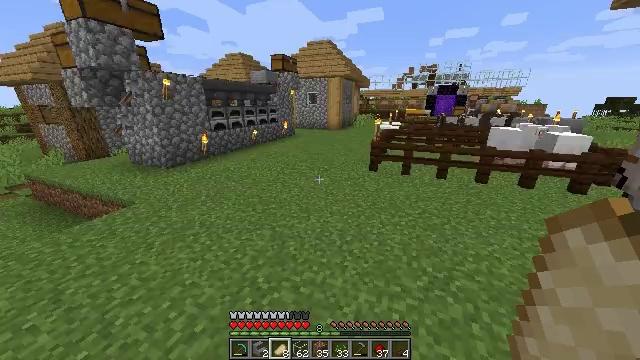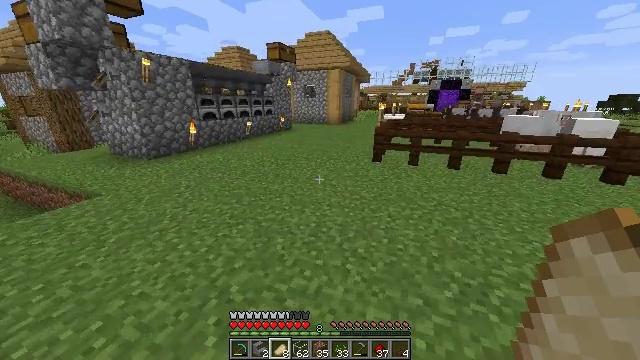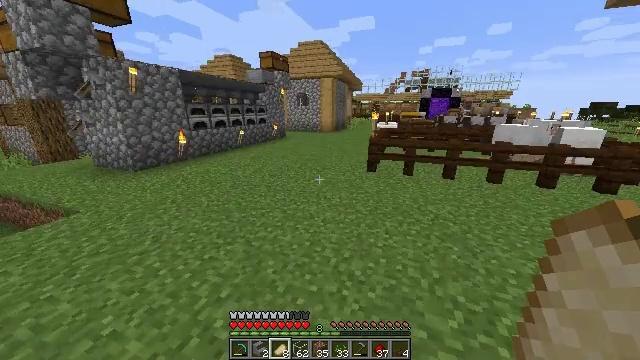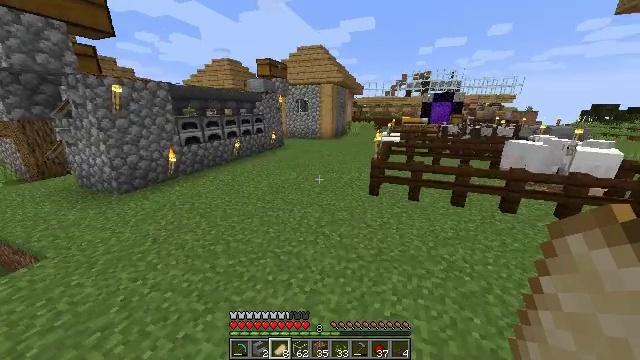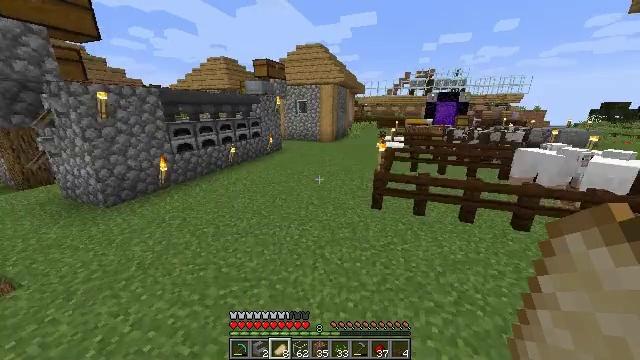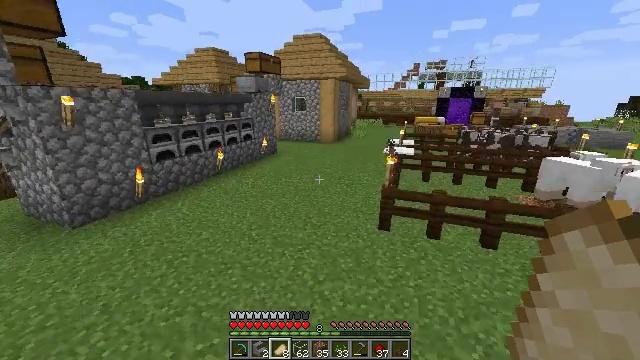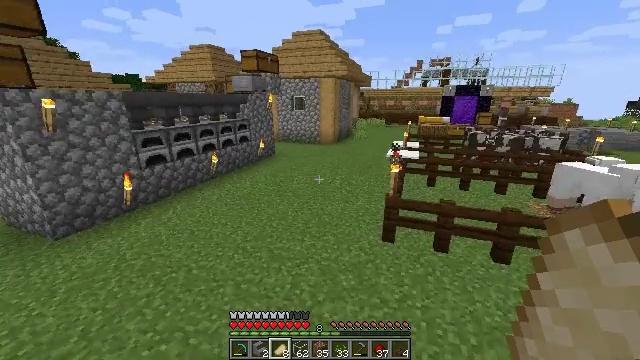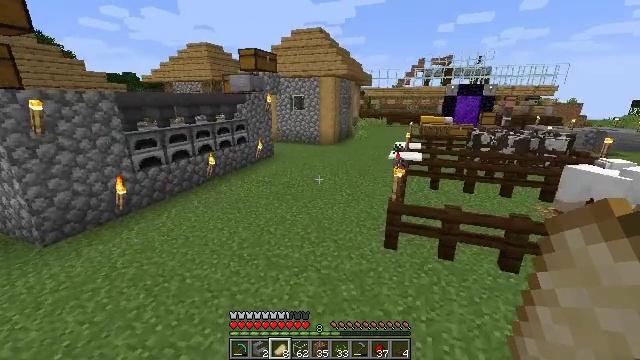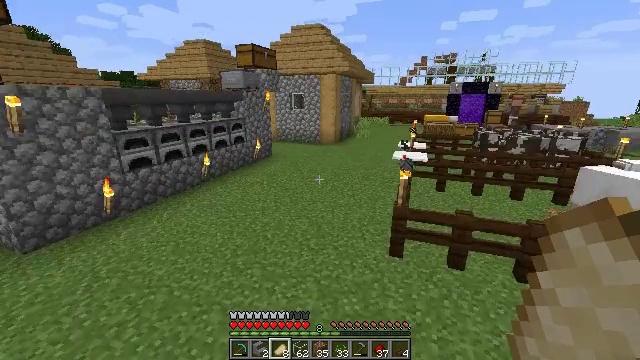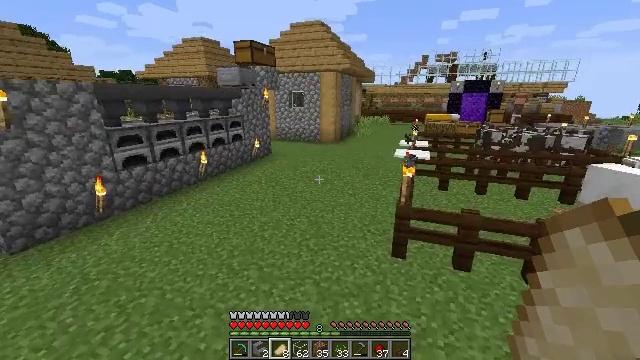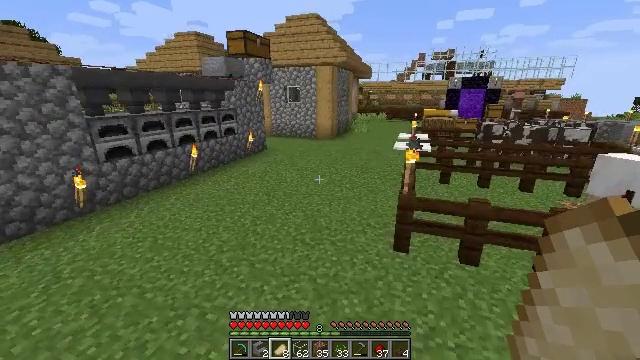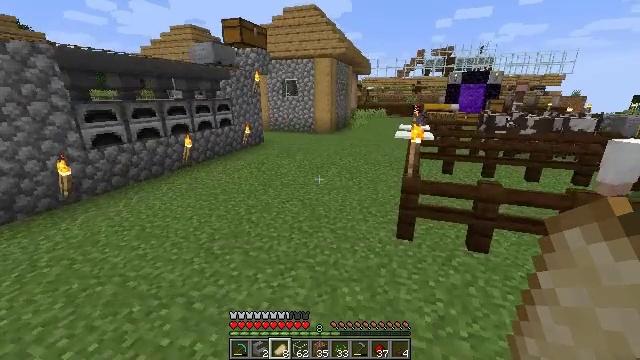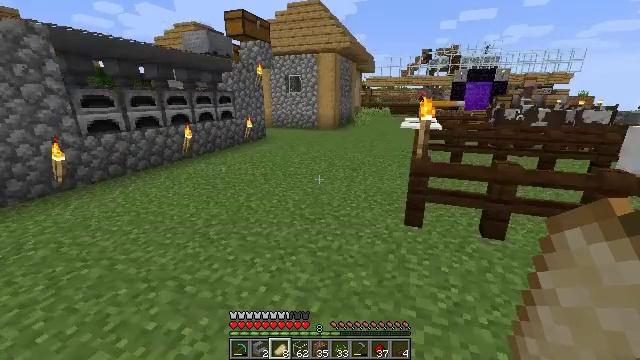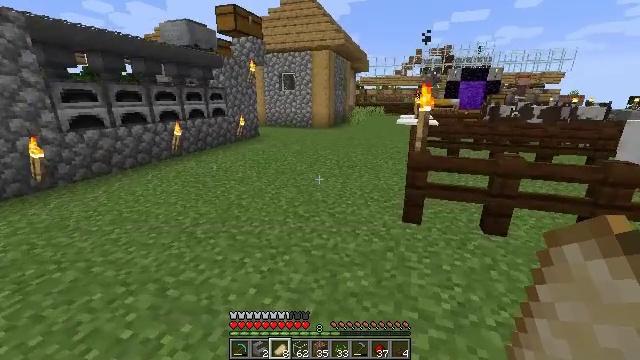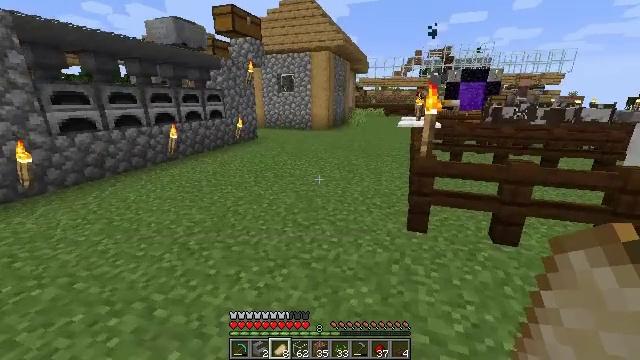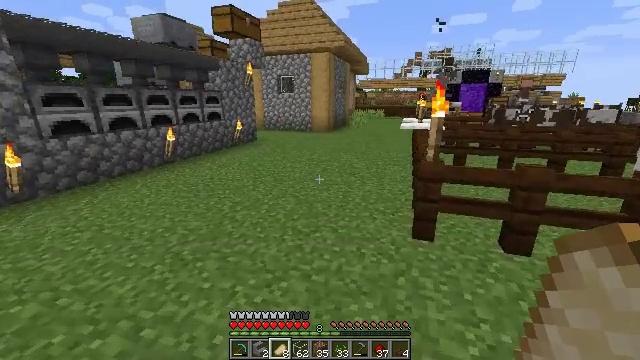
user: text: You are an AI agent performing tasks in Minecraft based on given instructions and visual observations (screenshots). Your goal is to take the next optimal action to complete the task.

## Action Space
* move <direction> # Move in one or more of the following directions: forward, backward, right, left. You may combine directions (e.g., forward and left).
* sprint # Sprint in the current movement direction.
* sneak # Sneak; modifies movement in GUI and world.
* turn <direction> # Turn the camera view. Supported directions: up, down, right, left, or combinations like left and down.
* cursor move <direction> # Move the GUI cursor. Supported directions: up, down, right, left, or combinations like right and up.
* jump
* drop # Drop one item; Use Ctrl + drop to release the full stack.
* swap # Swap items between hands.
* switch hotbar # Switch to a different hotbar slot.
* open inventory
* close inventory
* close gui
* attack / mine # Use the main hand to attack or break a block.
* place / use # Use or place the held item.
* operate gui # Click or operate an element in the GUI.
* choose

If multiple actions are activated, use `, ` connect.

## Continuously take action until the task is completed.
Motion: motion action
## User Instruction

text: Gather the yellow bed by attacking it.
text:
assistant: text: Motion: move forward, sprint, jump
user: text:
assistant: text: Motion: move forward, sprint, turn right and up, jump
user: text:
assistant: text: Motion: no_op
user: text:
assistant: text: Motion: no_op
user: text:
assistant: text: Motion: no_op
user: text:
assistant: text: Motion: no_op
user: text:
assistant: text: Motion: no_op
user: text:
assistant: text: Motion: no_op
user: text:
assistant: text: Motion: no_op
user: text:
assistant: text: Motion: no_op
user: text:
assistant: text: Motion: no_op
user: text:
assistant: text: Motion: no_op
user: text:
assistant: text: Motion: turn right
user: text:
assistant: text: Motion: move forward
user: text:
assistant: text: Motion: move forward
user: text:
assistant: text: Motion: move forward
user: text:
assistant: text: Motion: move forward
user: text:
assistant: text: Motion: move forward, sprint, turn left
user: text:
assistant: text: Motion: move forward, sprint, turn left
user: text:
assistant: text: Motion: move forward, sprint, turn left
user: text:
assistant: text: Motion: move forward, sprint
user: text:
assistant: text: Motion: move forward, sprint, turn left
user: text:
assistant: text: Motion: move forward, sprint
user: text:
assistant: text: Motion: move forward
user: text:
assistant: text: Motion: move forward
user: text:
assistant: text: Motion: move forward
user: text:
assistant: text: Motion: move forward
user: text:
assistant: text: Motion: move forward, sprint
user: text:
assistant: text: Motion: move forward, sprint
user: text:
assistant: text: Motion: move forward, sprint